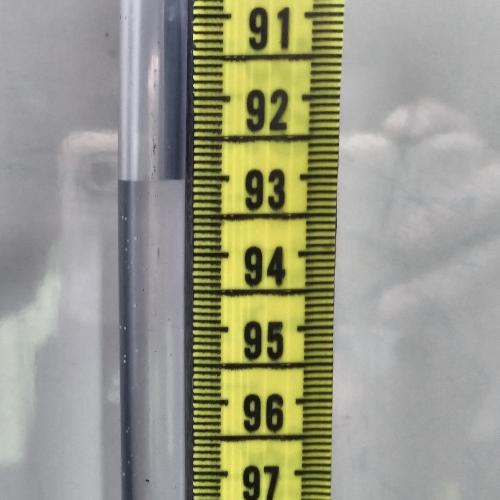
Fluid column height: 93.0 cm